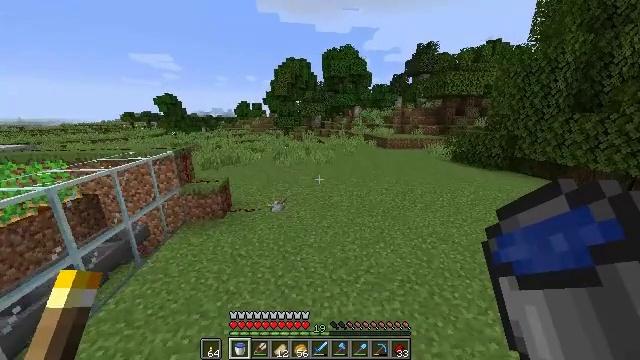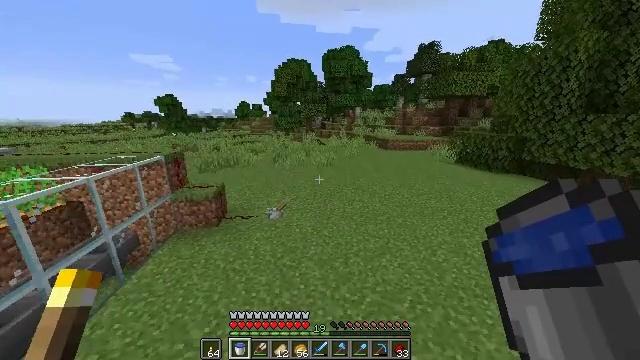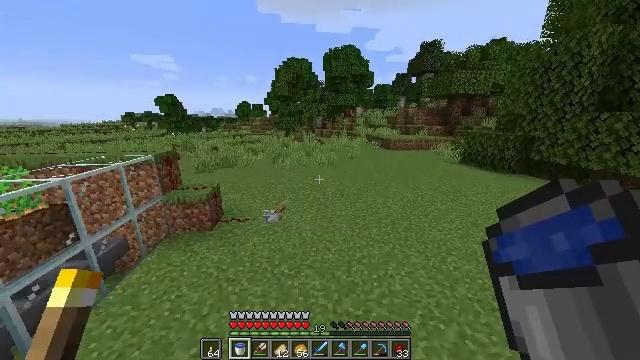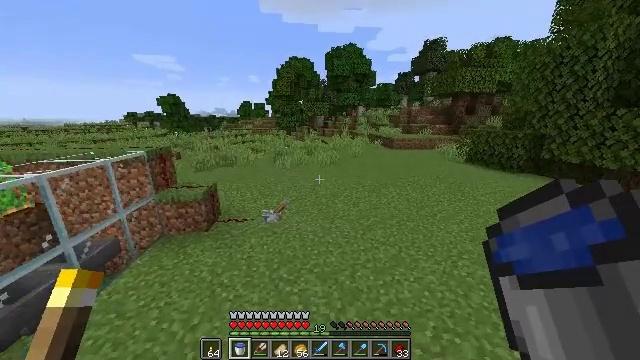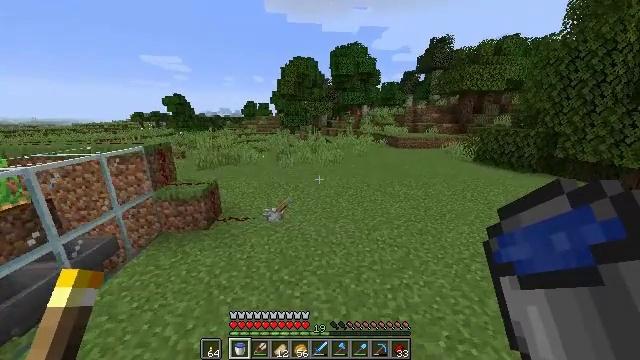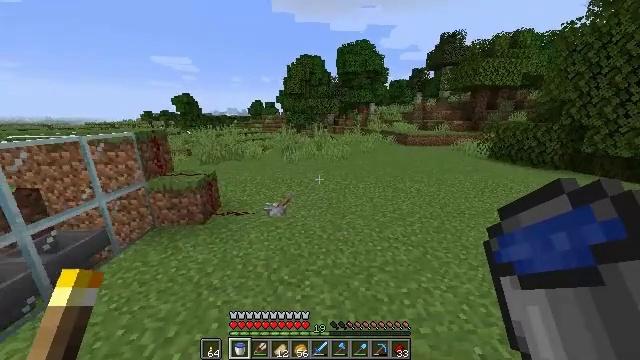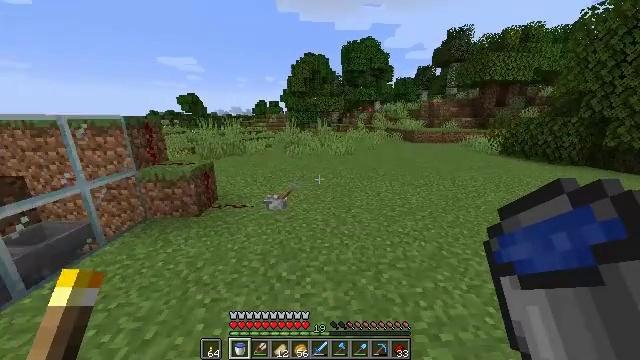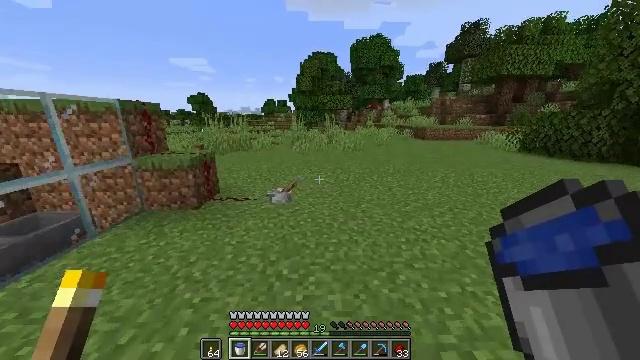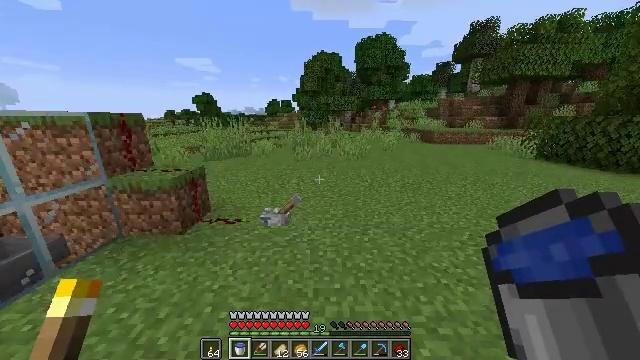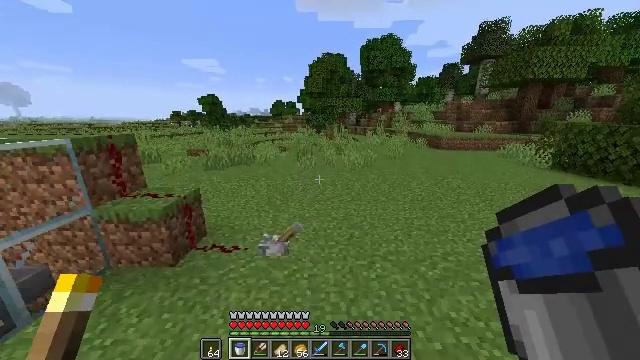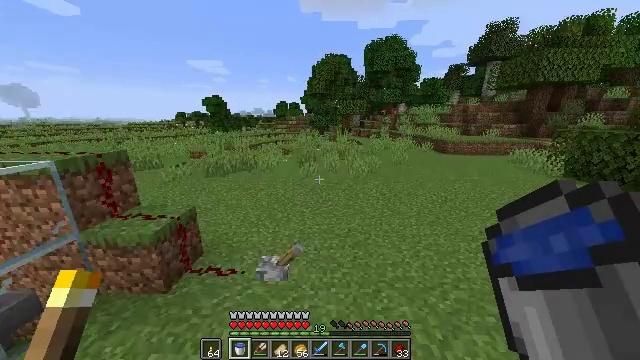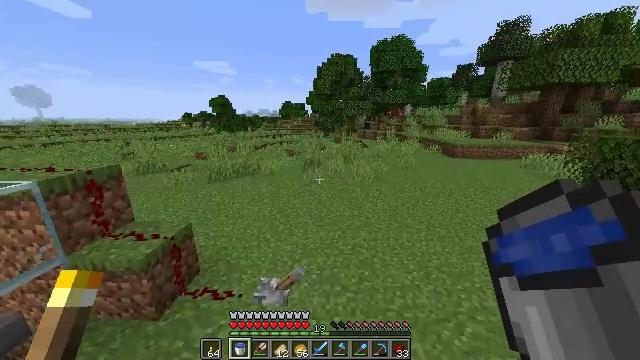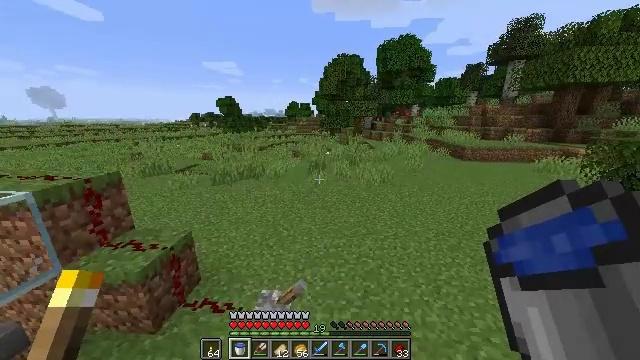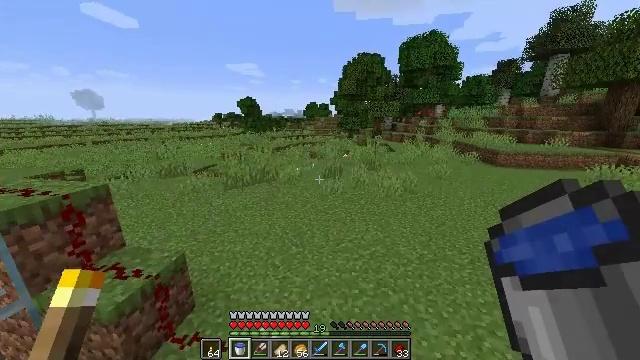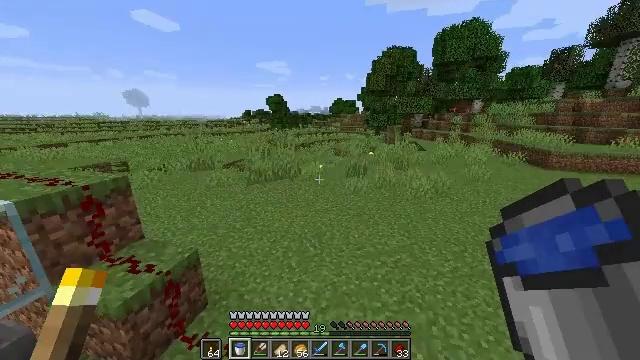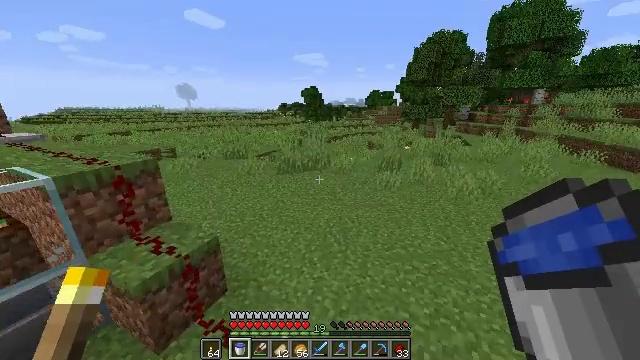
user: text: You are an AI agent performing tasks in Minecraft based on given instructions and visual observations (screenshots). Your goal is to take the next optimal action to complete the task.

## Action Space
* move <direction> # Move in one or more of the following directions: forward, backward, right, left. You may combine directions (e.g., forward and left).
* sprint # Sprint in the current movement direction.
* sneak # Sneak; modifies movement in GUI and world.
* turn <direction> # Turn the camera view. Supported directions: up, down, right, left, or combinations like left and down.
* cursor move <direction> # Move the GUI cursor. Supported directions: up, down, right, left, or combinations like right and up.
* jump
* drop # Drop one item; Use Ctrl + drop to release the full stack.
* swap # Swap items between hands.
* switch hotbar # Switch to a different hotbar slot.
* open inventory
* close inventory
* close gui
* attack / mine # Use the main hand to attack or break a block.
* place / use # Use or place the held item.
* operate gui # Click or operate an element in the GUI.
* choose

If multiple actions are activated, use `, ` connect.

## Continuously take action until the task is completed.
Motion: motion action
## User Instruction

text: Break the redstone repeater.
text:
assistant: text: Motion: move forward, jump
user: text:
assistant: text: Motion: move forward, jump
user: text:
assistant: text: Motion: move forward, jump
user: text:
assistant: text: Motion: move forward, turn left, jump
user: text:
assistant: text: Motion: move forward, turn left, jump
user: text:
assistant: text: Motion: move forward, turn left, jump
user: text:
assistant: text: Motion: move forward, turn left, jump
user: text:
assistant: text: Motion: move forward, turn left, jump
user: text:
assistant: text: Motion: move forward, turn left, jump
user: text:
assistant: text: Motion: move forward, jump
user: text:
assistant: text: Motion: move forward, sprint, turn left, jump
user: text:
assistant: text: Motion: move forward, sprint, turn left, jump
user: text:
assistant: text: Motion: move forward, sprint, turn left, jump
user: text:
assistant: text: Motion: move forward, turn left, jump
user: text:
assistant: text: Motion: move forward, turn left and down, jump
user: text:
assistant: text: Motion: turn left
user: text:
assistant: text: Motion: turn left
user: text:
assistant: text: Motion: turn left
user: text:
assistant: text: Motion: turn left
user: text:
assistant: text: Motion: turn left
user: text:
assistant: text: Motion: turn left
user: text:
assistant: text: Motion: no_op
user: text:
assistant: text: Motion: turn left
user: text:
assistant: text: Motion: turn left
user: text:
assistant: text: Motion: turn left
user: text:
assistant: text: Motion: no_op
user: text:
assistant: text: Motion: no_op
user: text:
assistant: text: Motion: no_op
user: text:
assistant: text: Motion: move forward
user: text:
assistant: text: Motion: move forward